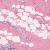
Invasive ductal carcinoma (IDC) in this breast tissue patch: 0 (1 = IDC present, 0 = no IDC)